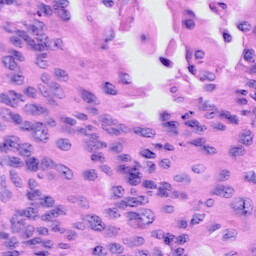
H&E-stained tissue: Cervix